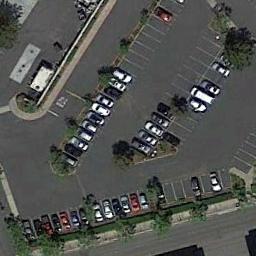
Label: parking_lot